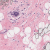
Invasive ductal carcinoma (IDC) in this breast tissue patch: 0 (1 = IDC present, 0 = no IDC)